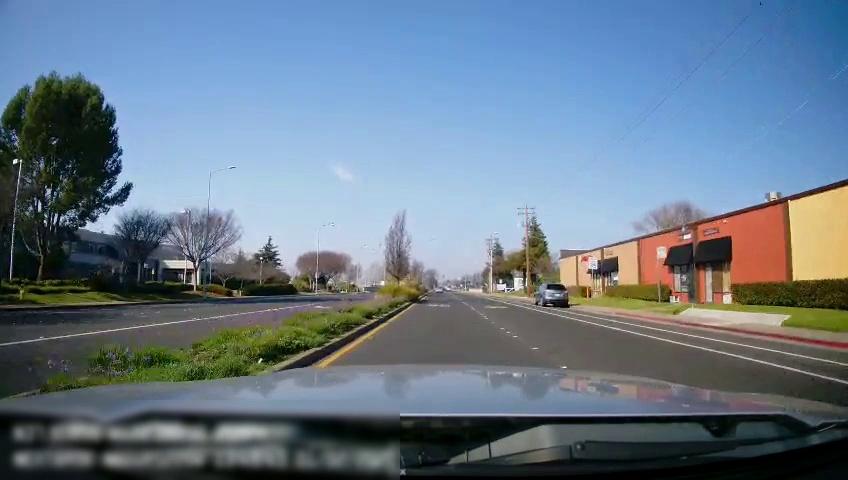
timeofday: Day
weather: Sunny
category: Drivable Space
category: Drivable Space
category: Vehicles | SUV
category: Lanes | Current Lane
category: Lanes | Current Lane
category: Lanes | Alternate Lane
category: Lanes | Alternate Lane
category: Lanes | Opposite Lane